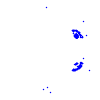
Particle: proton